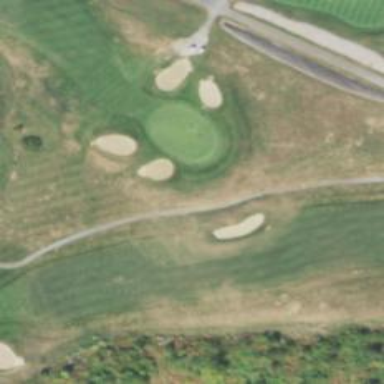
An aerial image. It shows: Well-maintained grass fairway on golf course.